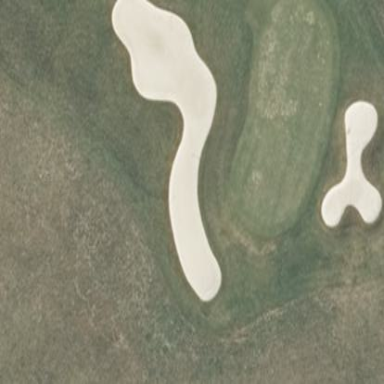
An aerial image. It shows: Sand bunker on golf course.